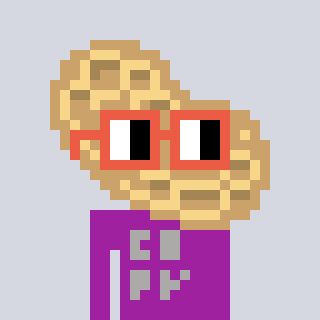
a pixel art character with square orange glasses, a peanut-shaped head and a magenta-colored body on a cool background